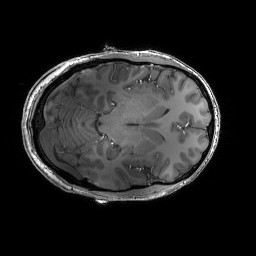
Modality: T1w
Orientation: axial
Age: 29
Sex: male
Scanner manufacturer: siemens
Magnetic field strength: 6.98 T
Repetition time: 2.37 s
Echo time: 0.00231 s